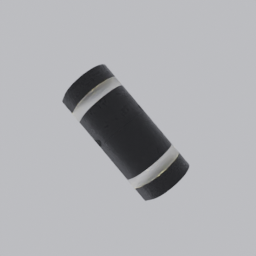
Label: lighting